Question: I want to change default loading screen when i navigate between pages on WP8 app but I don't know how to do it.

Thank you
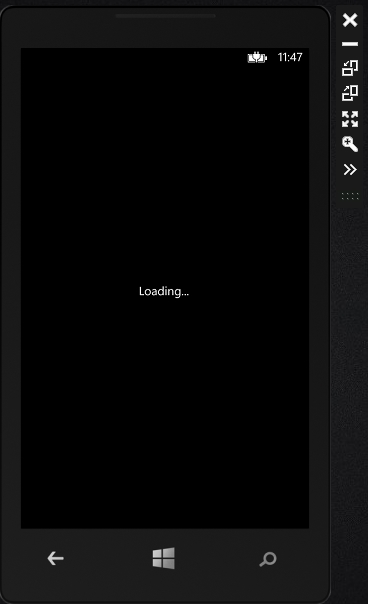
Answer: So there is many ways of doing it and you need to address what exactly is your best solution.
So the splash screen is the first place to start, here you can specify images that should be used upon start the app. It is also possible to introduce animations.
Your case (As far as I understand) is referring to navigation in-app. Again here I assume you use Silverlight, and not Win-RT?
For this you can create either popups or change the PhoneApplicationFrame. Popups can be displayed across pages during navigation. This however has the issue with memory leak and low performance, because of the popup implementation in WP.
I would therefore go with changing the PhoneApplicationFrame, you can follow this: <URL>